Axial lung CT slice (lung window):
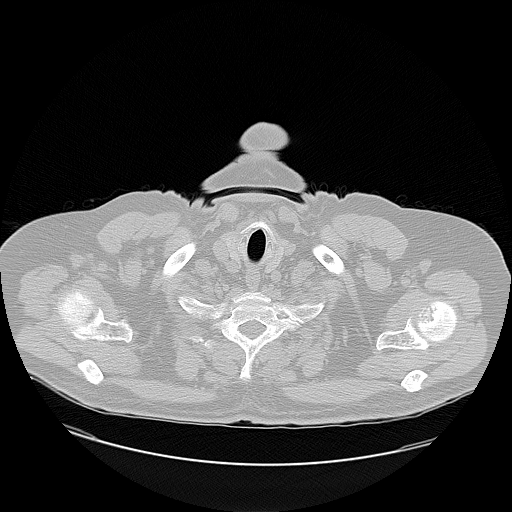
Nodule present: no